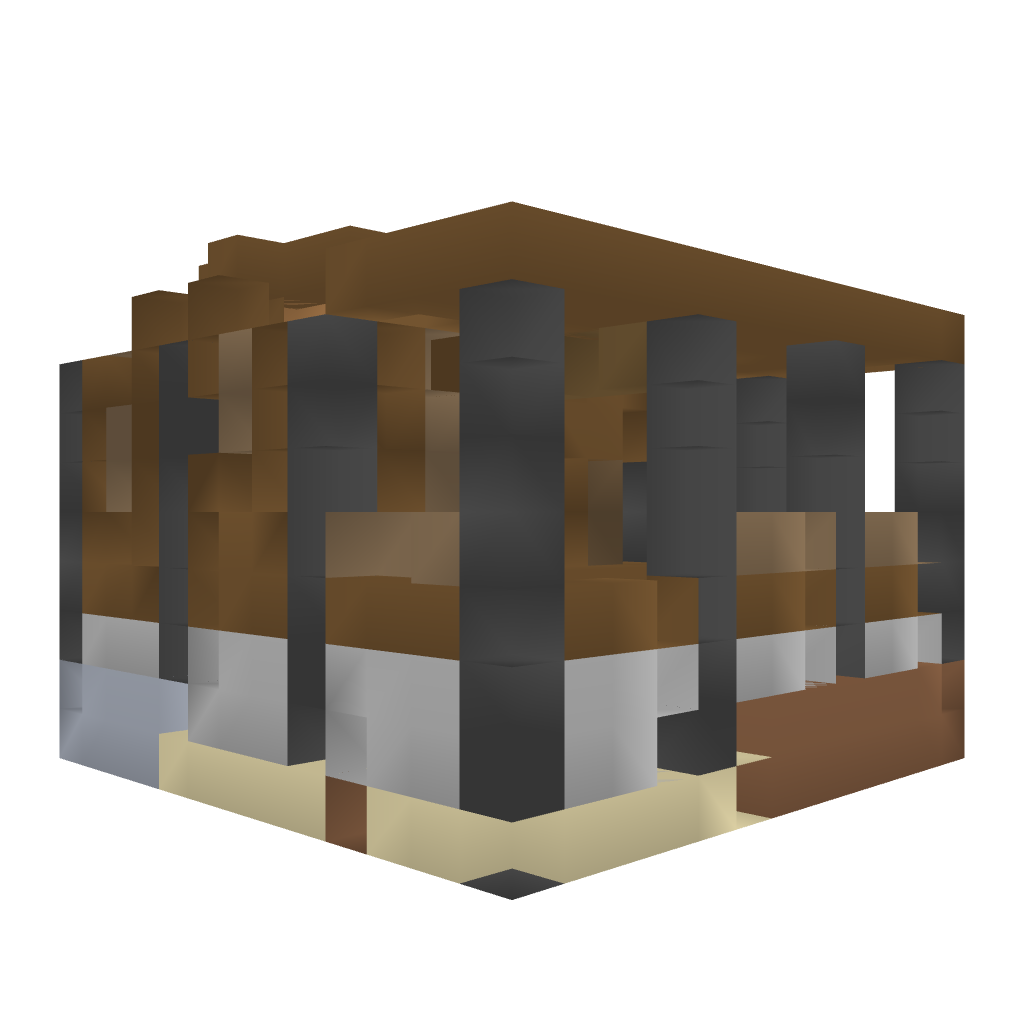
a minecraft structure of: Fishing House